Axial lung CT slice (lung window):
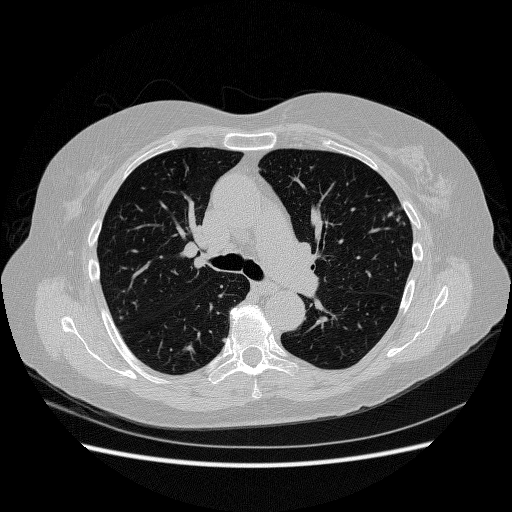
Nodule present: yes
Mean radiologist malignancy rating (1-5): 3